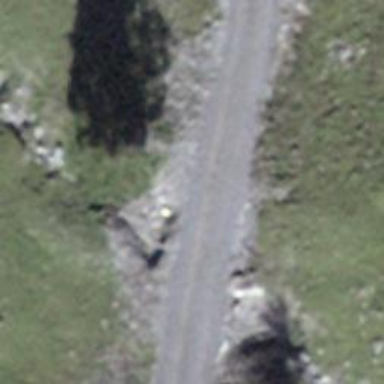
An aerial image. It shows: Culvert tunnel.